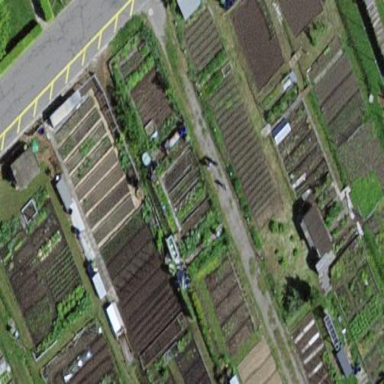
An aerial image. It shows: Allotments area.